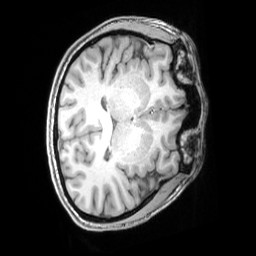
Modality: T1w
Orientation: axial
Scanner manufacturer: siemens
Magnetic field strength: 3 T
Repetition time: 1.81 s
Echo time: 0.00345 s